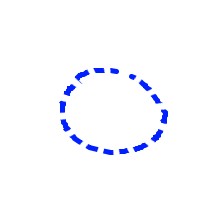
Shape: circle